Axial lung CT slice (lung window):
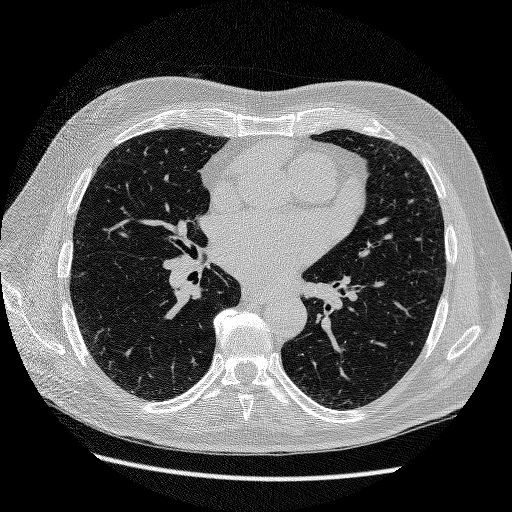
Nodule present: no